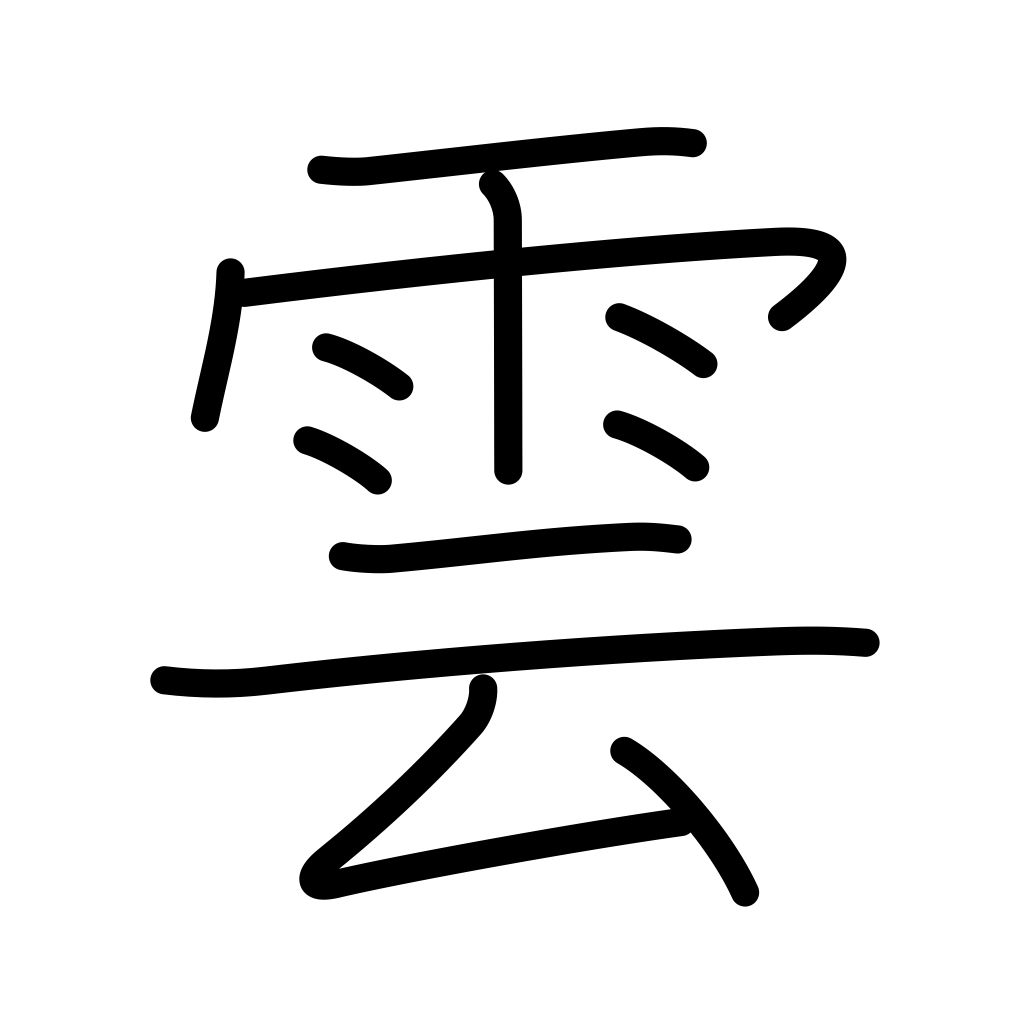
Meaning: cloud